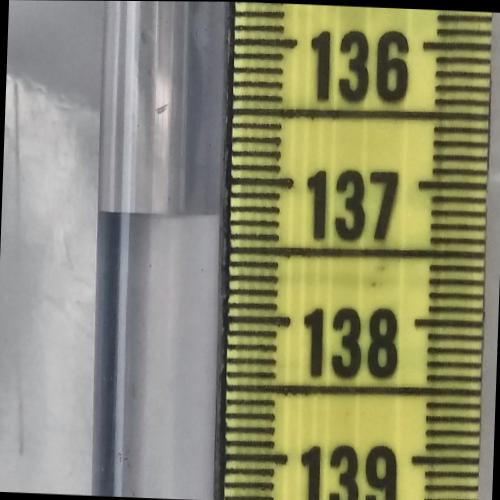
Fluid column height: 137.3 cm